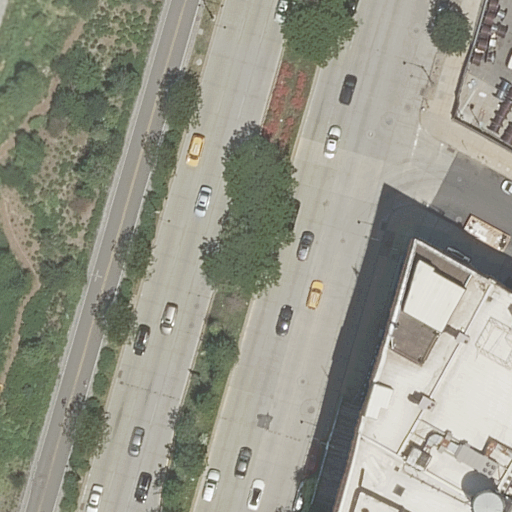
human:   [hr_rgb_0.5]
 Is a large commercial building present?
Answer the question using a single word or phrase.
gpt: no

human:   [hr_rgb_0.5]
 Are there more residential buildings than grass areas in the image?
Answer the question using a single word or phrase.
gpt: no

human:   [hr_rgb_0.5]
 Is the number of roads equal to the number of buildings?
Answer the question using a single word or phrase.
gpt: no

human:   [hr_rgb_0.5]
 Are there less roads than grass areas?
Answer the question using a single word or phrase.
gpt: no

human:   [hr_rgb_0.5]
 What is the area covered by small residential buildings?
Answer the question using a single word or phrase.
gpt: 0m2

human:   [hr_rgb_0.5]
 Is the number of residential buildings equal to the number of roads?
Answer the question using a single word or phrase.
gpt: no

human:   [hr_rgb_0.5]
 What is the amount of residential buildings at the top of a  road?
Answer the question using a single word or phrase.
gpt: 0

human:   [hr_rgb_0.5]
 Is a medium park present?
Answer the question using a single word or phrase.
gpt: yes

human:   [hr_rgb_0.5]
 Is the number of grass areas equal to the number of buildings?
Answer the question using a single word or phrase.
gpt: no

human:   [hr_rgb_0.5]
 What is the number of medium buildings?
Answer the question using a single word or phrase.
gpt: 0

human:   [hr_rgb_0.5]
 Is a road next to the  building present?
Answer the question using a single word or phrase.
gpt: yes

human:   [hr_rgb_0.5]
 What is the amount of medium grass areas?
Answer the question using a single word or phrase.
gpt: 1

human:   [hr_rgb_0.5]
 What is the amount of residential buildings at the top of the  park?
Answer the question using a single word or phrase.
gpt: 0

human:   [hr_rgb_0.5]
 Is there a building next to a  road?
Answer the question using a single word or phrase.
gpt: yes

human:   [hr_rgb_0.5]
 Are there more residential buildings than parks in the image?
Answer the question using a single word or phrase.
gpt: no

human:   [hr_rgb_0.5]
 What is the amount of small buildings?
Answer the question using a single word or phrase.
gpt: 0

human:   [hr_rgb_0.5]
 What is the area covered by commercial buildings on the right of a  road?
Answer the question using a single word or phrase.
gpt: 0m2

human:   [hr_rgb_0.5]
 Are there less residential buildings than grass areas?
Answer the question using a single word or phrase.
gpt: yes

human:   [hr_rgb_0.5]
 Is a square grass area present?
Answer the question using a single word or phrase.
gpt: no

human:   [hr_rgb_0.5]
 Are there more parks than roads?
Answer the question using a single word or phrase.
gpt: no

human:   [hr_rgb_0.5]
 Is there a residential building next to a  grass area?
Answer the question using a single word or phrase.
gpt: yes

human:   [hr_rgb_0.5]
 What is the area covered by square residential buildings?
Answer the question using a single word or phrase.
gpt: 0m2

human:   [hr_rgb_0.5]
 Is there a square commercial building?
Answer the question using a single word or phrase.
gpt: no

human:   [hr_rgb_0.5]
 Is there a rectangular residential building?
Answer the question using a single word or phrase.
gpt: yes

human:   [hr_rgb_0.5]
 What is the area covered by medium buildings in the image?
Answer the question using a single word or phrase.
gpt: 0m2

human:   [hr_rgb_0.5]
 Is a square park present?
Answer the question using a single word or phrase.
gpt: no

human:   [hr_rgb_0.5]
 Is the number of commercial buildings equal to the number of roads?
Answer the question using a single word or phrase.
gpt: no

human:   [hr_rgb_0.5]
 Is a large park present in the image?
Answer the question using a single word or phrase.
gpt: no

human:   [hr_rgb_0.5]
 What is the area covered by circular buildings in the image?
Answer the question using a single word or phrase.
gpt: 0m2

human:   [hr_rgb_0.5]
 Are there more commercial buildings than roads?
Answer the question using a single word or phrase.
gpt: no

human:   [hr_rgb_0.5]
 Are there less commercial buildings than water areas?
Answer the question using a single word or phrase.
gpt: no

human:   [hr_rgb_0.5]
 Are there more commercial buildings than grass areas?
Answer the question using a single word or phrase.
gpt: no

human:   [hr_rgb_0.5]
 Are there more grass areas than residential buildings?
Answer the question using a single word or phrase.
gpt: yes

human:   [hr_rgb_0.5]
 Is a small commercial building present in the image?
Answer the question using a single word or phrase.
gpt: no

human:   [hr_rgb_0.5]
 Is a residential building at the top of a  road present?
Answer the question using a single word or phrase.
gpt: no

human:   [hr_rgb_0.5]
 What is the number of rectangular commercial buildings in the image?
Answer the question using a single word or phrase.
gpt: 0